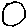
Label: circle